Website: bh-photo
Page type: address-validator
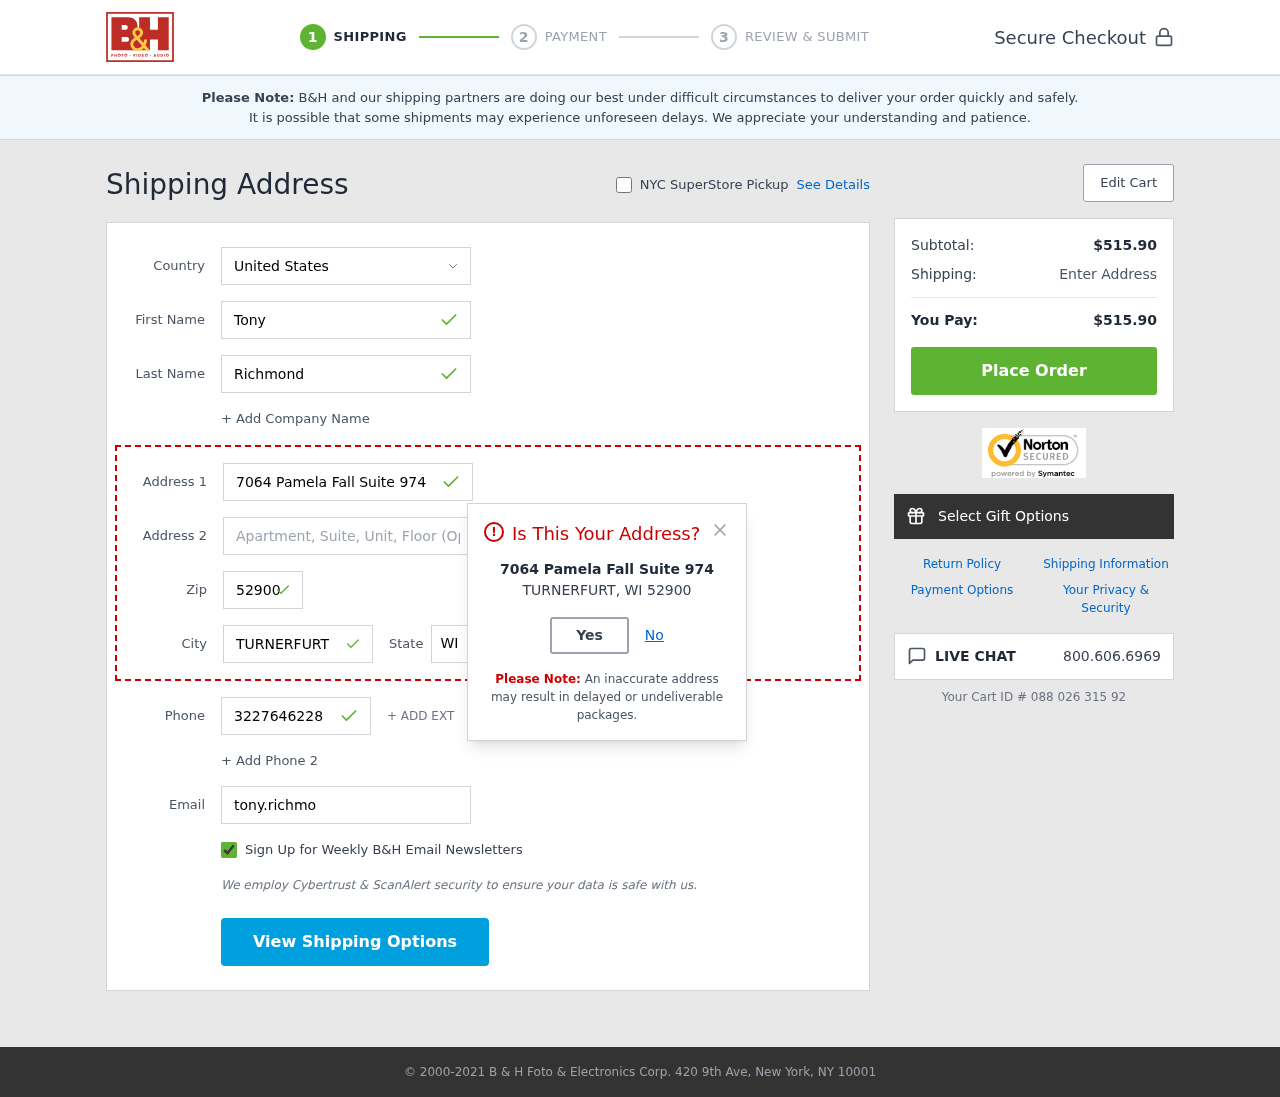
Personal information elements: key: PII_CITY
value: Turnerfurt
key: PII_COUNTRY
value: United States
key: PII_EMAIL
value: tony.richmond@yahoo.com
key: PII_FIRSTNAME
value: Tony
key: PII_LASTNAME
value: Richmond
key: PII_PHONE
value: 3227646228
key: PII_POSTCODE
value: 52900
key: PII_STATE_ABBR
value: WI
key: PII_STREET
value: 7064 Pamela Fall Suite 974
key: PII_CITY_MODAL
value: TURNERFURT
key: PII_POSTCODE_FULL
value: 52900
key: PII_POSTCODE_NUMERIC
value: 52900
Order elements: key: ORDER_SUBTOTAL
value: $515.90
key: ORDER_TOTAL
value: $515.90
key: ORDER_ID
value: Your Cart ID # 088 026 315 92